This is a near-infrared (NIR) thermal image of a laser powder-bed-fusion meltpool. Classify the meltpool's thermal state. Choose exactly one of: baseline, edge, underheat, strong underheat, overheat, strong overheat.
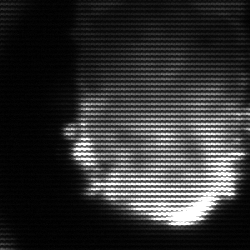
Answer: baseline